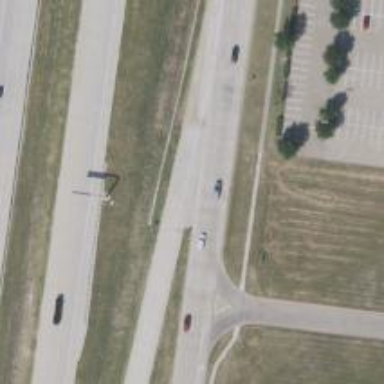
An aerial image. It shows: Secondary road with frontage road alongside.